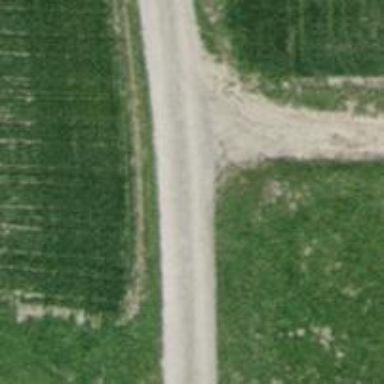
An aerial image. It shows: Track with pebblestone surface graded as grade3.